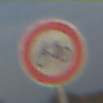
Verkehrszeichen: VerbotRadverkehr
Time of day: SunriseSunset
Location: Outdoor (Nature)
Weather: PartlyCloudy
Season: NotSpecified
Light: Natural